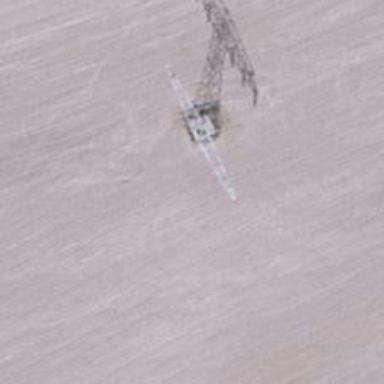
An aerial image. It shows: Power tower.